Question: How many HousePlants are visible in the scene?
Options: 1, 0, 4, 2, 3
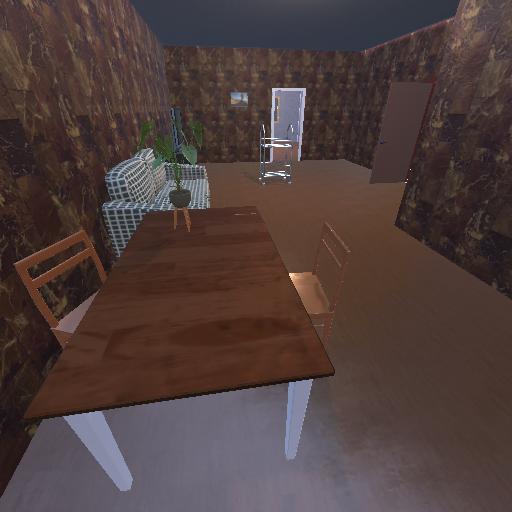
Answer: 1